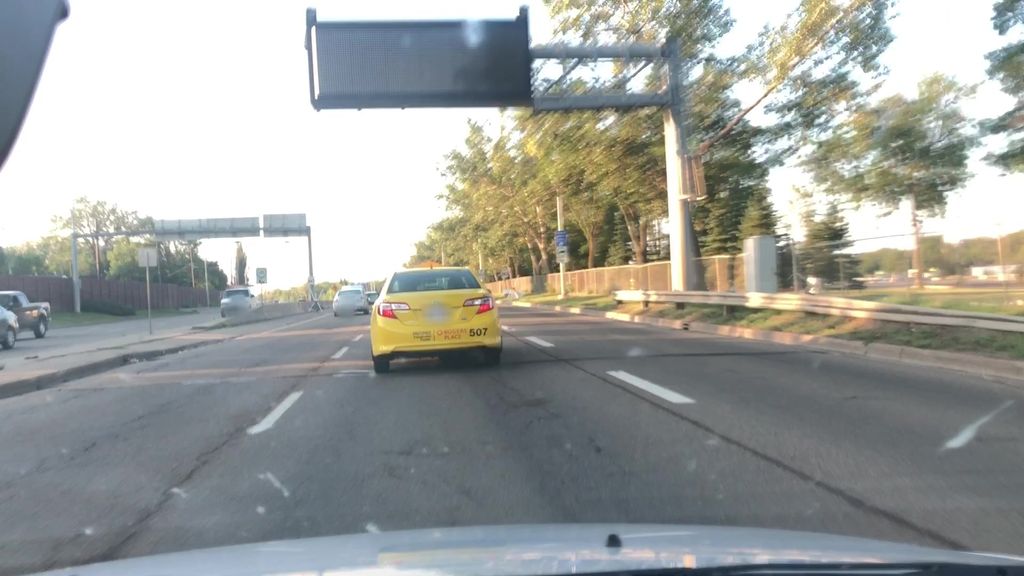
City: edmonton